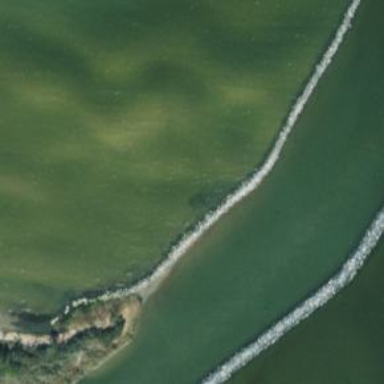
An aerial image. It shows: Breakwater structure.